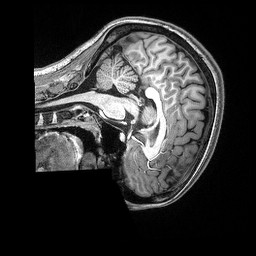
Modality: T1w
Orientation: sagittal